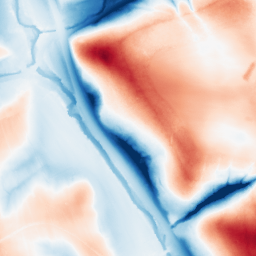
Category: trend_removal
Decomposition family: local_polynomial
Decomposition parameters: window_size: 101
degree: 2
Upsampling method: regularized
Upsampling parameters: scale: 4
lambda_reg: 0.01
Upsampling scale: 4